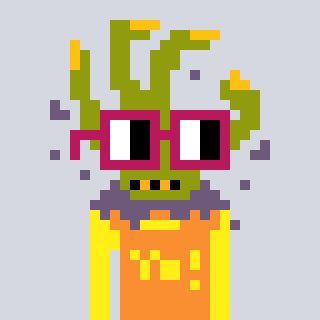
a pixel art character with square dark red glasses, a zombie-hand-shaped head and a orange-colored body on a cool background